Aerial crown-view tile of a tropical tree (Barro Colorado Island, Panama), acquired 20250512:
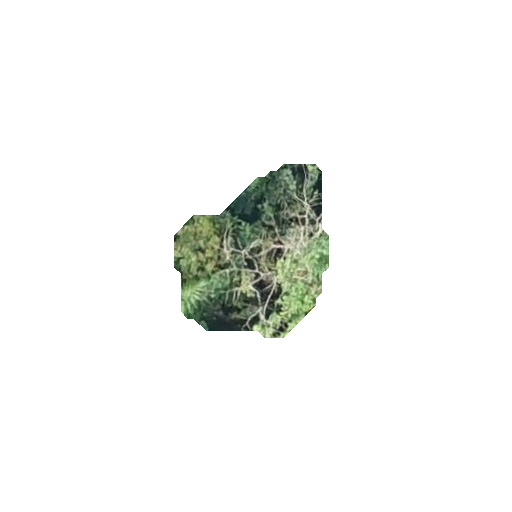
Species: Dipteryx oleifera
GBIF accepted scientific name: Dipteryx oleifera
Crown area: 28.479 m²